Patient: sex M, age 69
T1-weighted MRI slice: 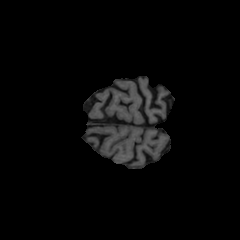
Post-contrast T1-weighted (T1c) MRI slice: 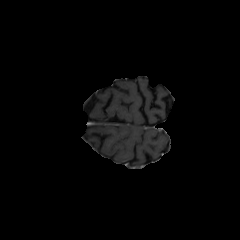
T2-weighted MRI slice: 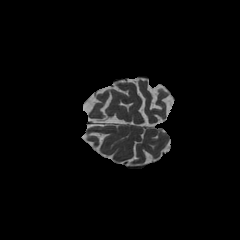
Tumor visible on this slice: no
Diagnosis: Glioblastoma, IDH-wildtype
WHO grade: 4